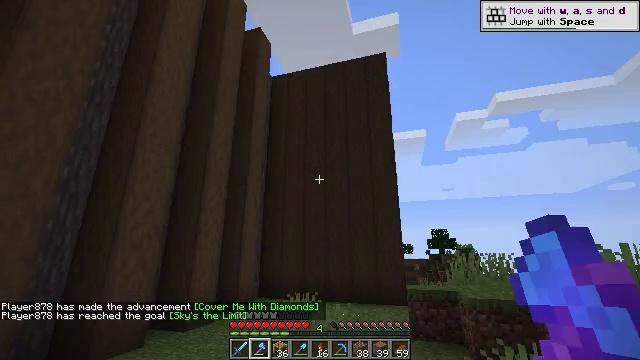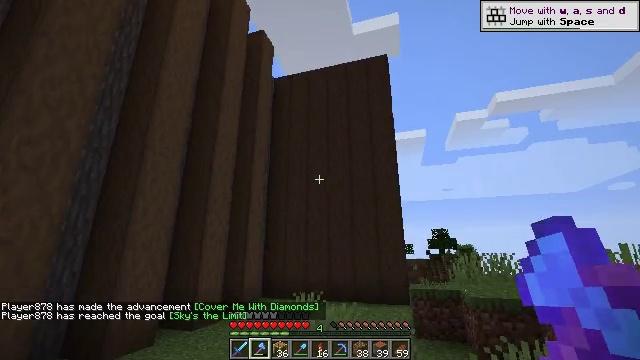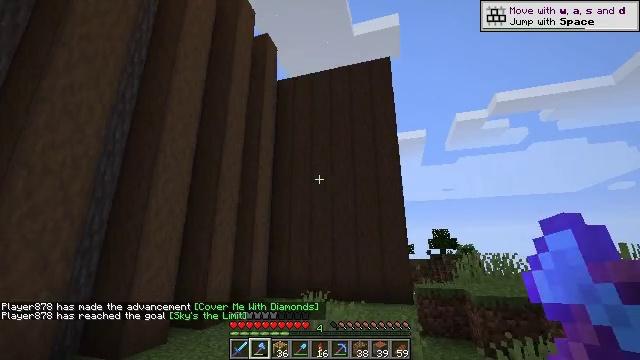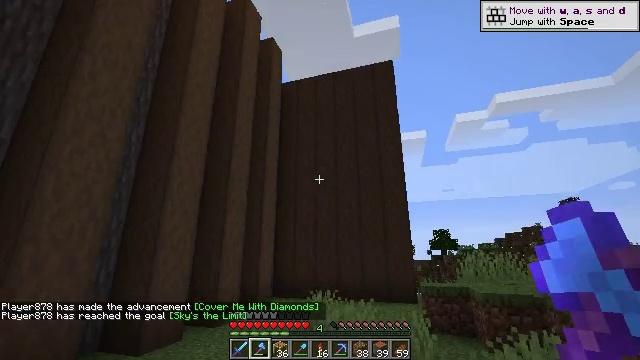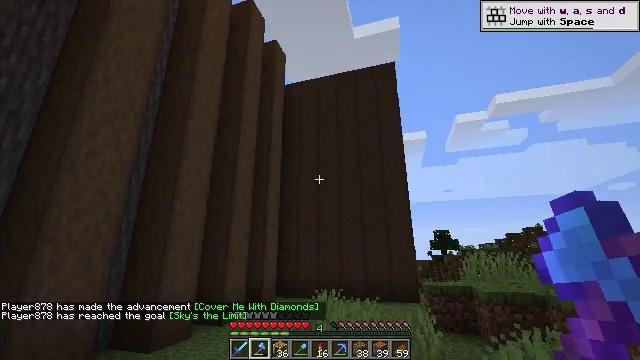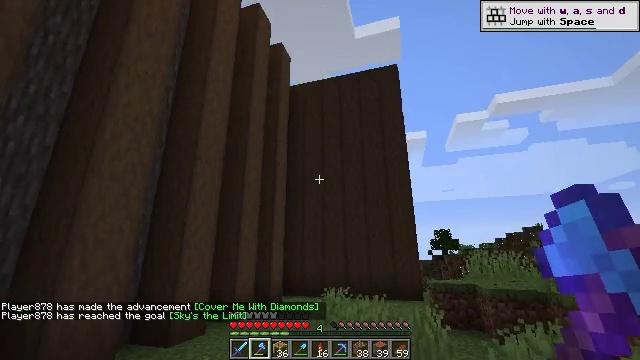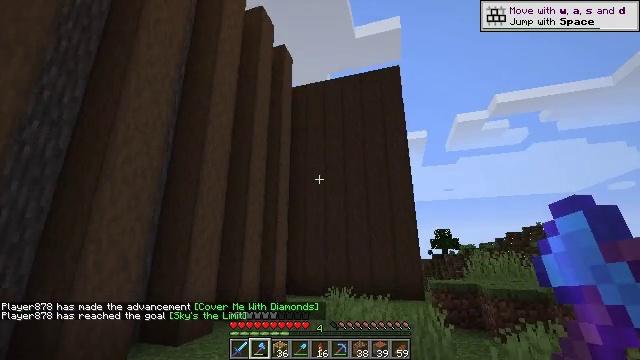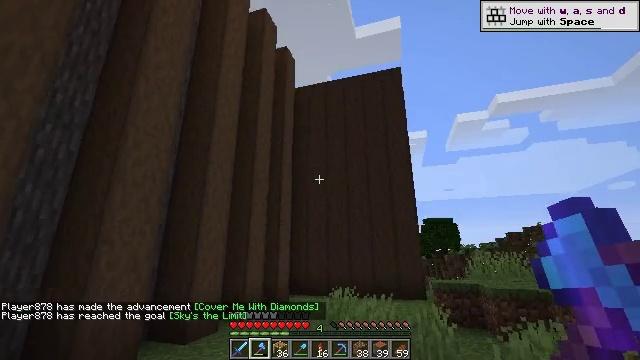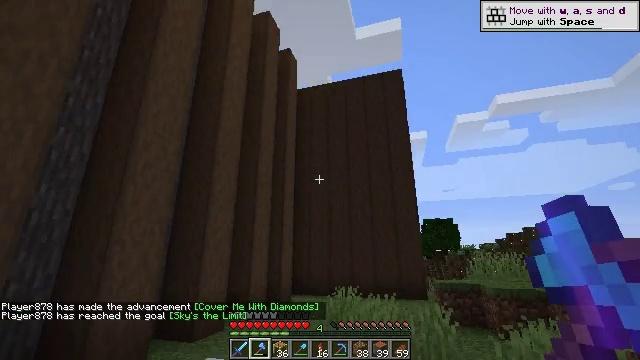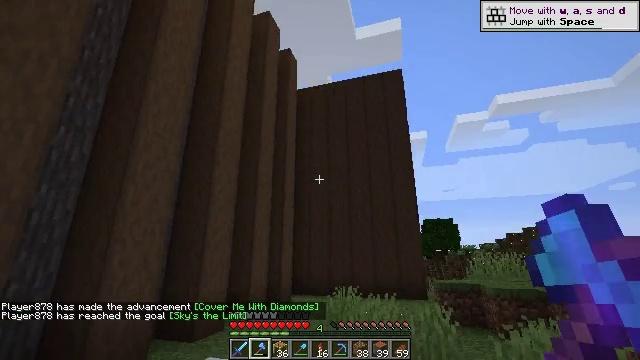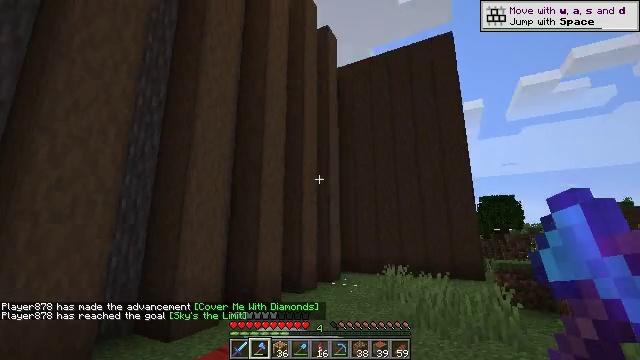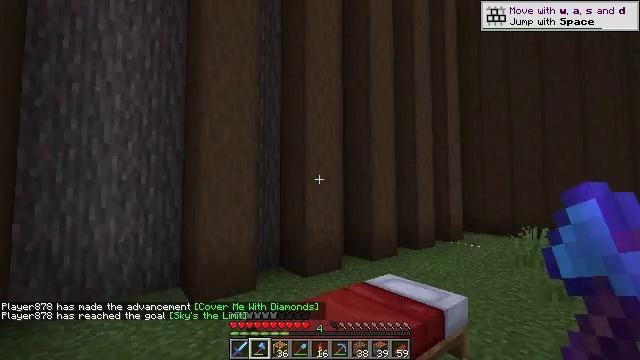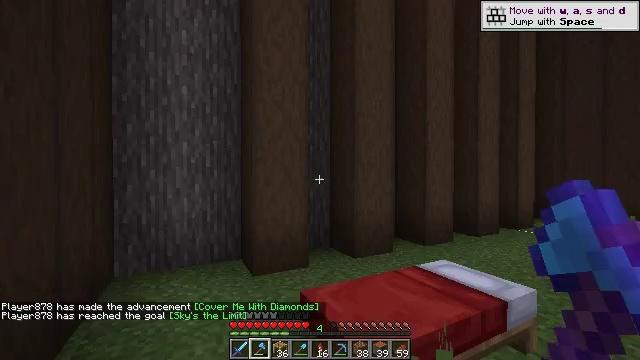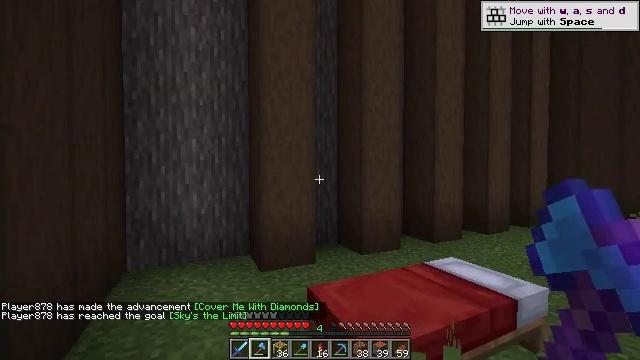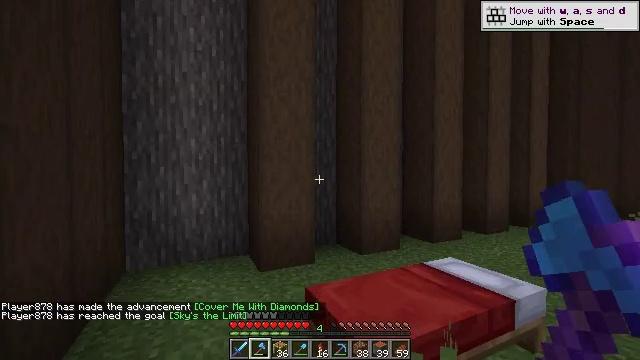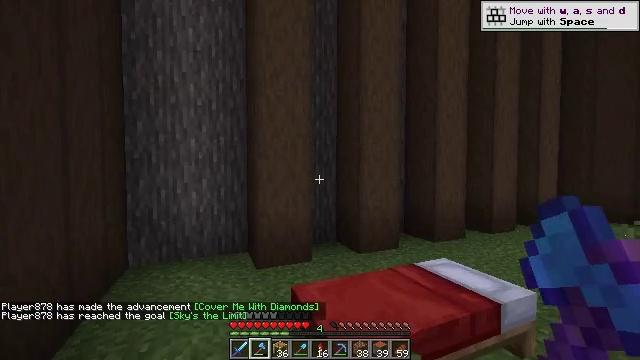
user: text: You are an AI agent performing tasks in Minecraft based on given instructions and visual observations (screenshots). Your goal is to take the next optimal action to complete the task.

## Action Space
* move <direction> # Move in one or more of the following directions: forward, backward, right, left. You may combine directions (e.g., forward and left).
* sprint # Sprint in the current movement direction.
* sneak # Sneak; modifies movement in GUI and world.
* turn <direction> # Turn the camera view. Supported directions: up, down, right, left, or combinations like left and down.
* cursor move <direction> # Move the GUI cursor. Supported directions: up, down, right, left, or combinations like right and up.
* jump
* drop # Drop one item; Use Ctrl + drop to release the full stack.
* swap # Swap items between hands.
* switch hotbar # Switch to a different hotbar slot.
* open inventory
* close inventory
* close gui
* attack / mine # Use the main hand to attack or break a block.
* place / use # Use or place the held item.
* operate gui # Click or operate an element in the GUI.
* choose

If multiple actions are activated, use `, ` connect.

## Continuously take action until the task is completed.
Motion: motion action
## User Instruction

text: Collect the red bed into your inventory.
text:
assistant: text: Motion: move back and move left
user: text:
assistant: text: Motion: move back and move left
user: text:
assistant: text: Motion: move back and move left
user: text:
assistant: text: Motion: move back and move left
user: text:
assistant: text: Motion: move back and move left
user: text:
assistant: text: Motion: move back and move left
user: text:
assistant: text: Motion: no_op
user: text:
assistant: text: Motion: no_op
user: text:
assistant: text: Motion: no_op
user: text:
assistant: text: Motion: turn left and down
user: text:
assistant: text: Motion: turn left and down
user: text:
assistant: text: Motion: turn left and down
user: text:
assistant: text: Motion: turn left
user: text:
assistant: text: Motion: move right
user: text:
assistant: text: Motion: move right, turn left
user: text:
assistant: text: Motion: move right, turn left and down
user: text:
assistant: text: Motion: move right, turn left
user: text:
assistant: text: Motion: move right, turn left
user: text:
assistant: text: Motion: move right, turn left
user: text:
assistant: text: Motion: move right, turn left
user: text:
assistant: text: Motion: move right, turn left and down
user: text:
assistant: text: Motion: move right, turn left
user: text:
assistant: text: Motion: move right, turn left
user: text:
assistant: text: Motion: move right, turn left
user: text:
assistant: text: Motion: move right, turn left
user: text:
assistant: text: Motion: move right, turn left and down
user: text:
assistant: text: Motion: move right, turn left and down
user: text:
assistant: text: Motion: move right, turn left and down
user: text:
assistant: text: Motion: move right, turn left and down
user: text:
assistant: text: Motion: move right, turn left